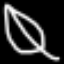
Label: leaf